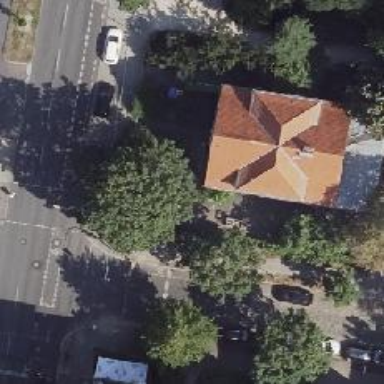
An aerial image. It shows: Kindergarten building.